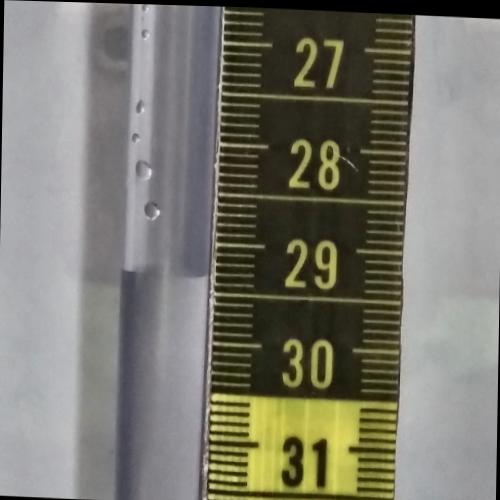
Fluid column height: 29.3 cm